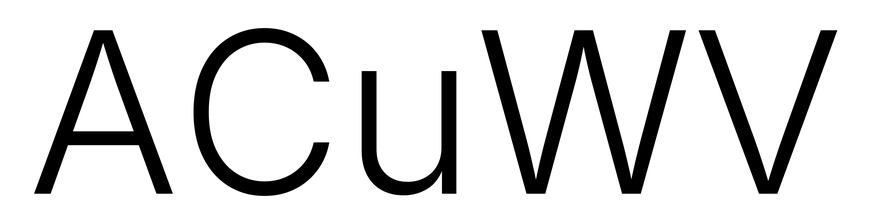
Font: Inter_Light